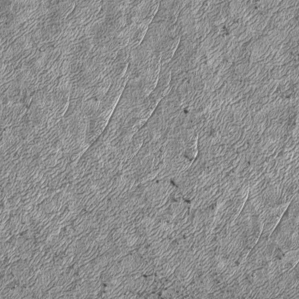
Label: frost